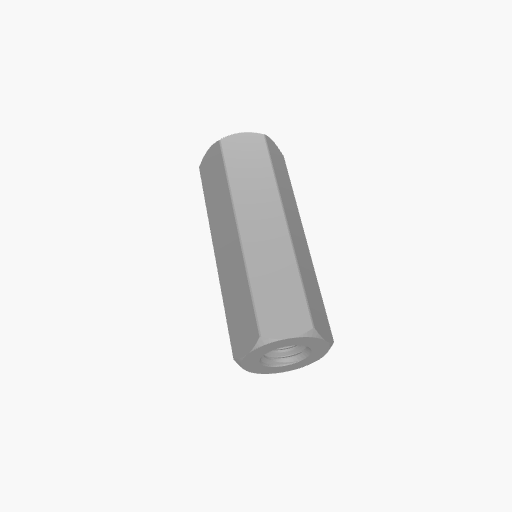
Part: Standoff8RID20